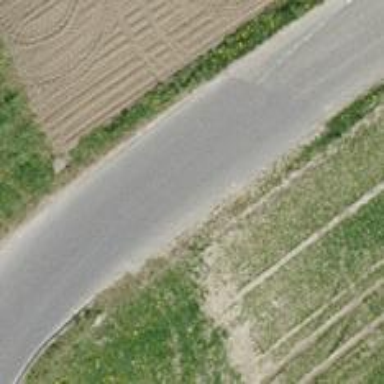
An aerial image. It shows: Unclassified road with asphalt surface.